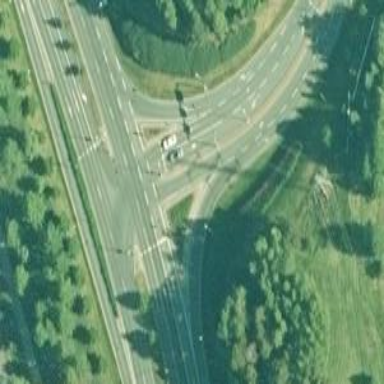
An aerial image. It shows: Secondary link road with asphalt surface.